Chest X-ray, AP view. Patient: 14 years old, sex F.
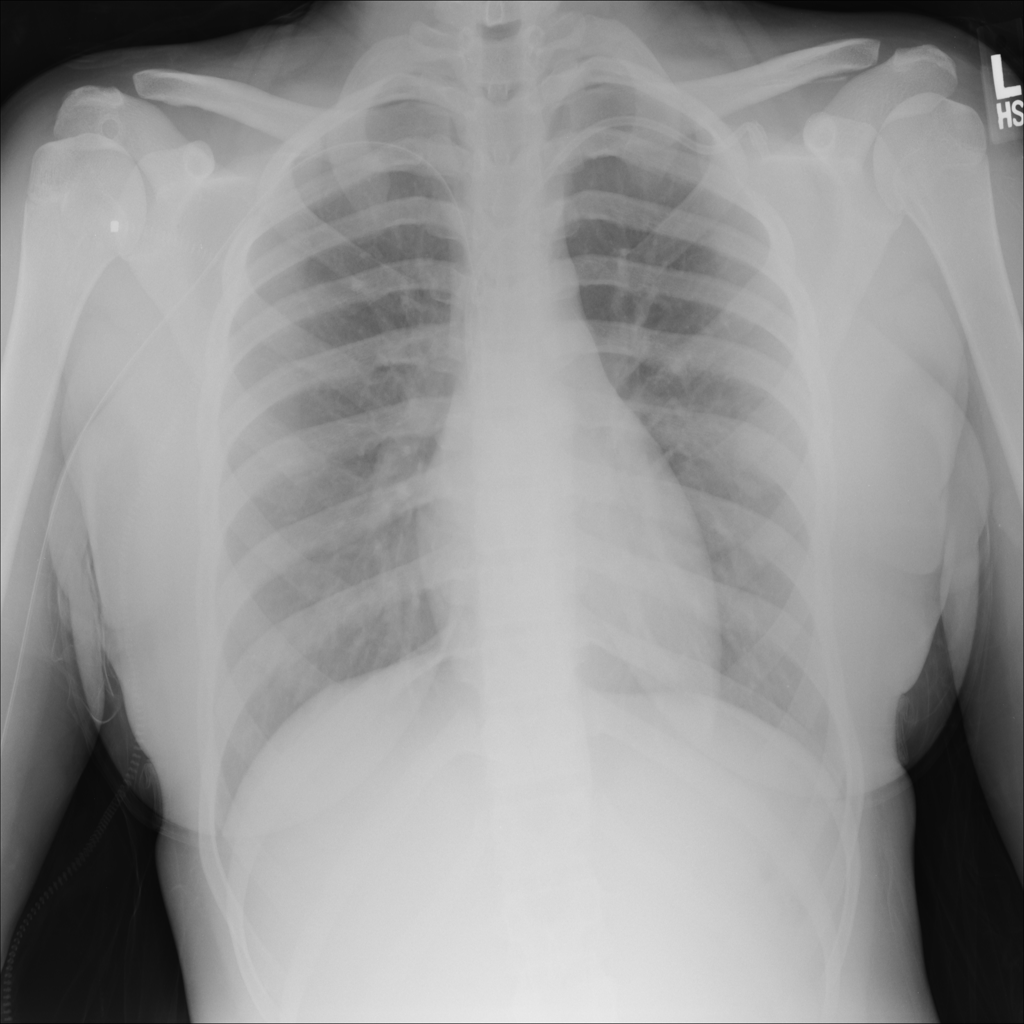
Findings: No Finding